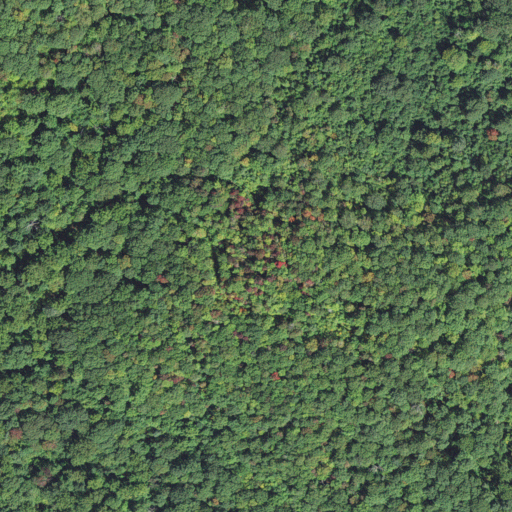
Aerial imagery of ridge(s) in North Carolina named Lanning Ridge containing deciduous forest and mixed forest